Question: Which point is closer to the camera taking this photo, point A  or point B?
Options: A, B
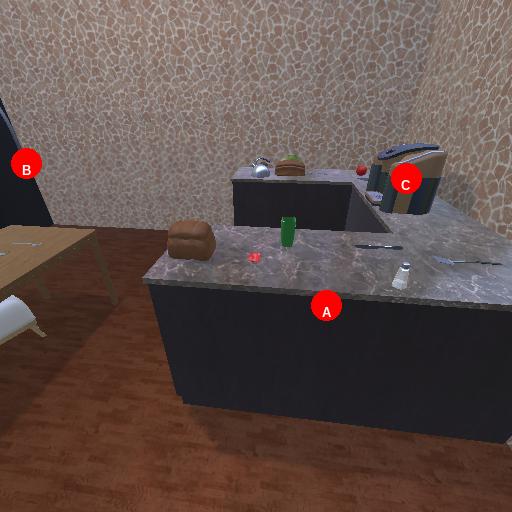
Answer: A